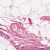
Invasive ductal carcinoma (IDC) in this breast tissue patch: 0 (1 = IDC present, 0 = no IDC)